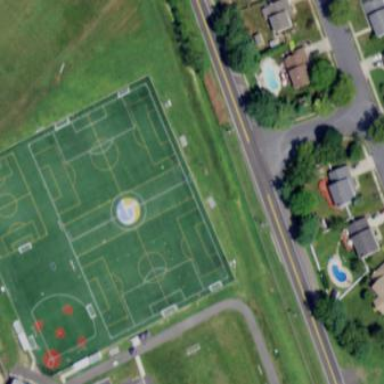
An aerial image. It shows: Soccer pitch for leisure land activities.